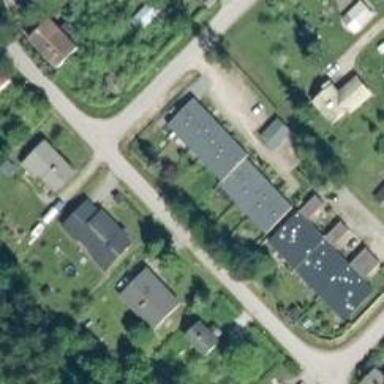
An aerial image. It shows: Terrace building.